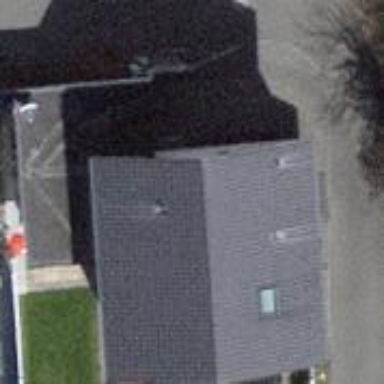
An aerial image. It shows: Residential building with tiled roof.